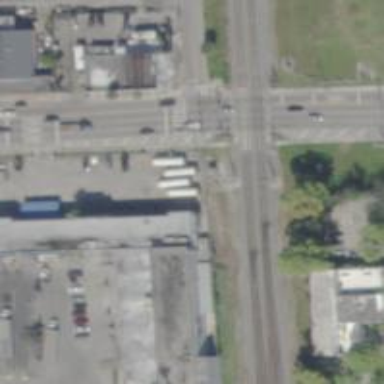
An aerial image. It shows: Railway signal.